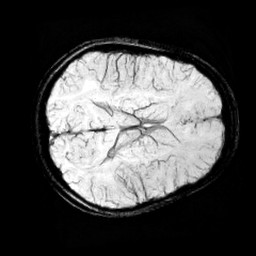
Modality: minIP
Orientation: axial
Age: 12
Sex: male
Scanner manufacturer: siemens
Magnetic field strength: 3 T
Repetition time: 0.027 s
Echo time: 0.02 s